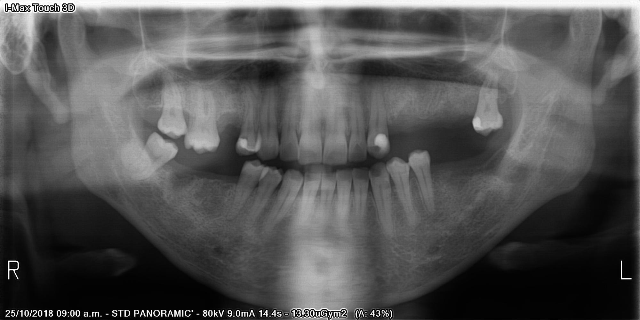
adult